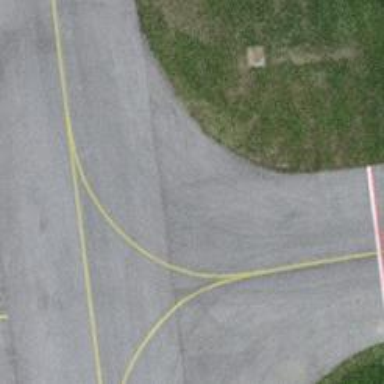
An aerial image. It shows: Image of taxiway at airport.